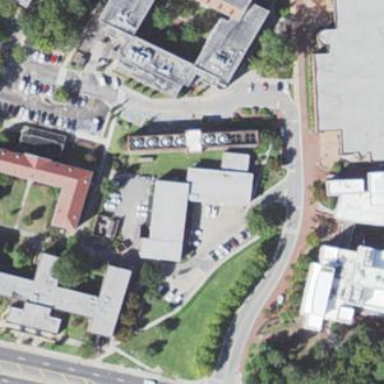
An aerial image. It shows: University building.